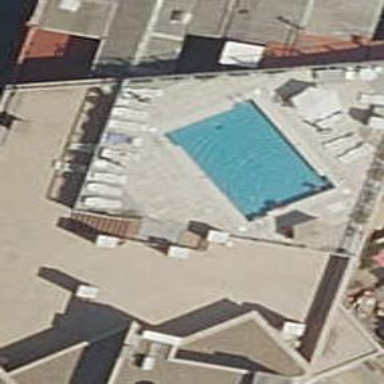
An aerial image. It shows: Rooftop swimming pool located outdoors.